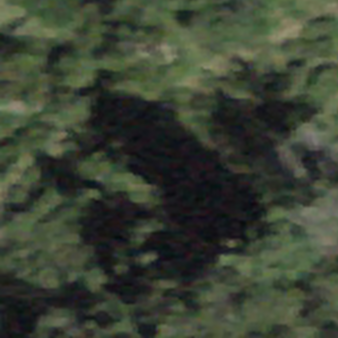
Label: other